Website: home-depot
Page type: billing-address
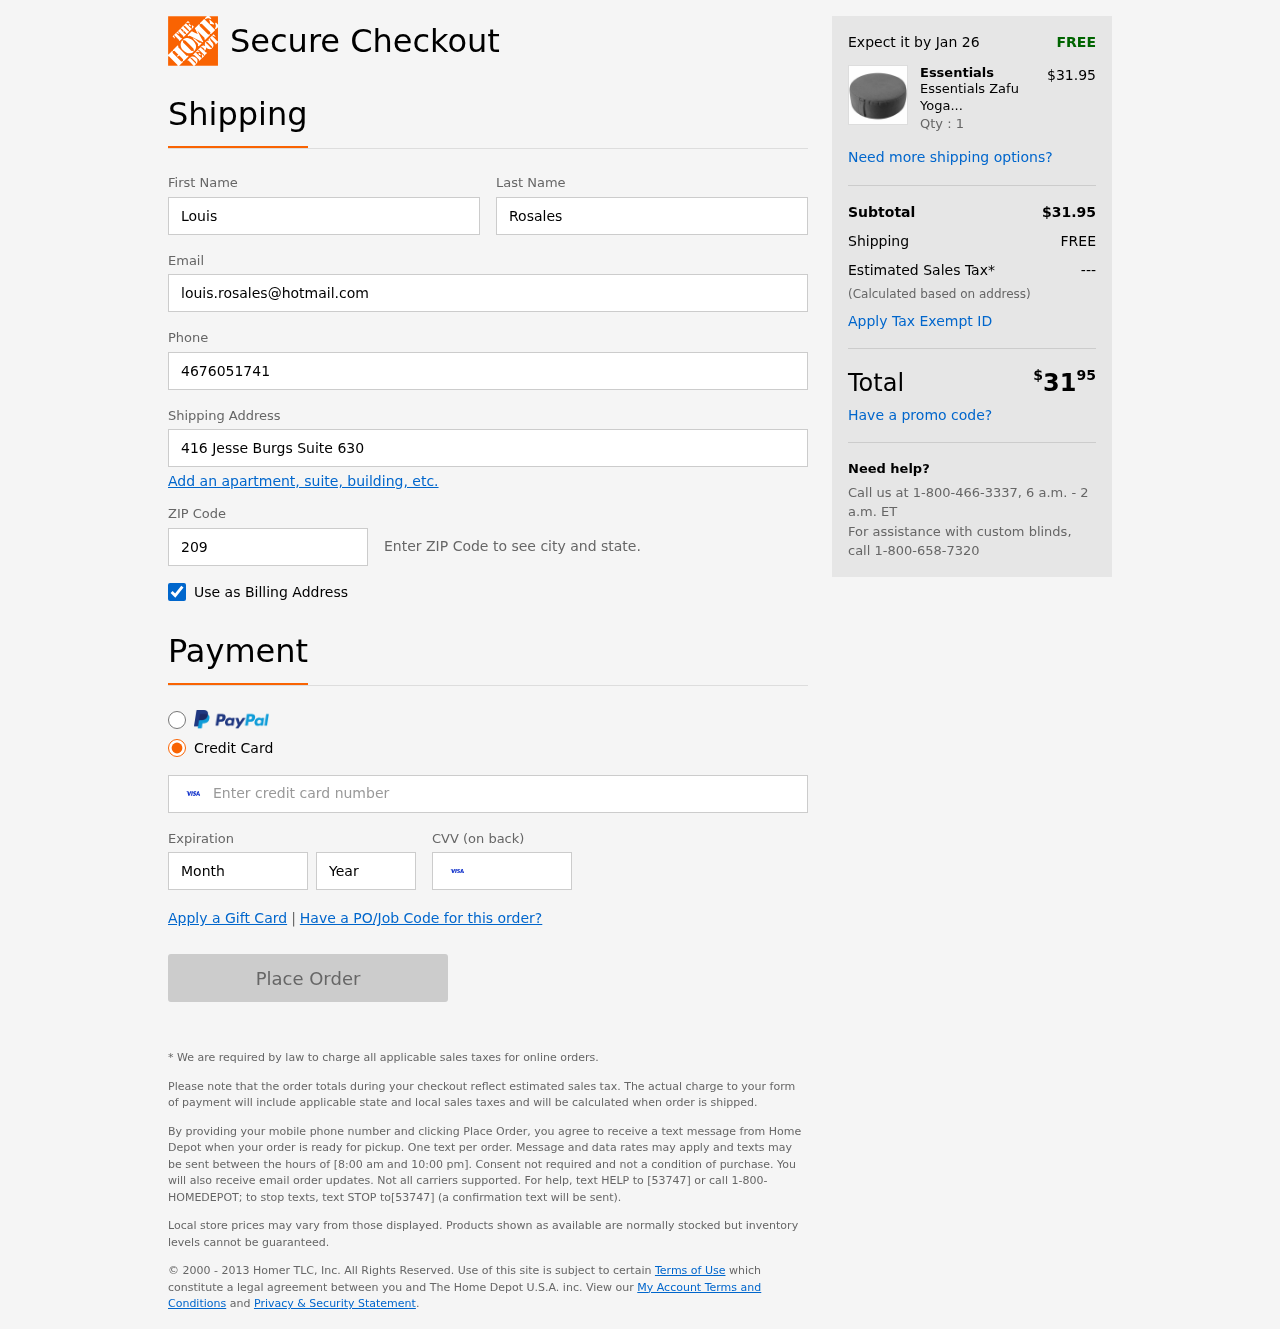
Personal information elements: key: PII_FIRSTNAME
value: Louis
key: PII_LASTNAME
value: Rosales
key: PII_EMAIL
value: louis.rosales@hotmail.com
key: PII_PHONE
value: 4676051741
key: PII_STREET
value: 416 Jesse Burgs Suite 630
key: PII_POSTCODE
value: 20939
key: PII_CARD_NUMBER
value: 4721 2263 8911 8259
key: PII_CARD_EXPIRY_MONTH
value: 04
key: PII_CARD_CVV
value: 921
Product elements: key: PRODUCT1_BRAND
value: Essentials
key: PRODUCT1_NAME
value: Essentials Zafu Yoga Bolster Pillow (Grey)
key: PRODUCT1_PRICE
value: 31.95
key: PRODUCT1_QUANTITY
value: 1
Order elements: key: ORDER_DELIVERY_DATE
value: Jan 26
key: ORDER_SUBTOTAL
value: $31.95
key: ORDER_SHIPPING_COST
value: FREE
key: ORDER_TAX
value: ---
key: ORDER_TOTAL2
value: $3195